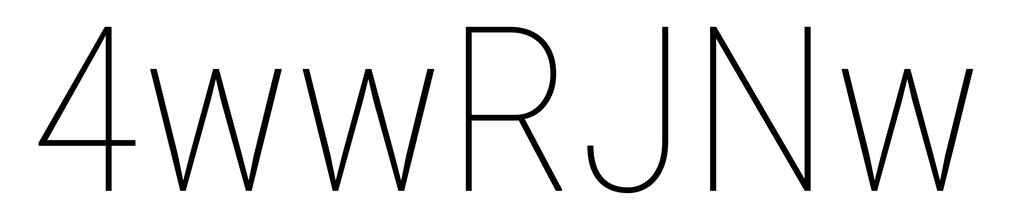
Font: Roboto_Condensed_Thin